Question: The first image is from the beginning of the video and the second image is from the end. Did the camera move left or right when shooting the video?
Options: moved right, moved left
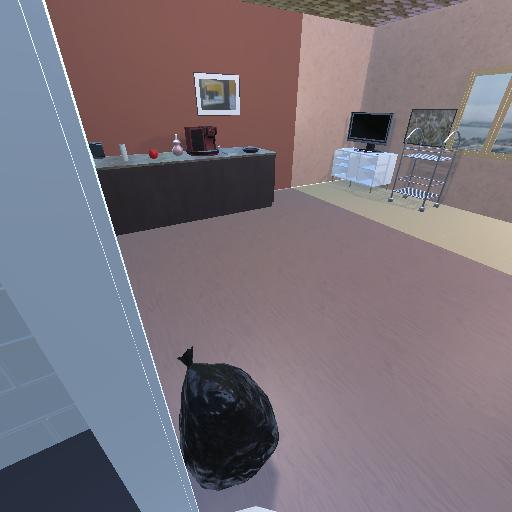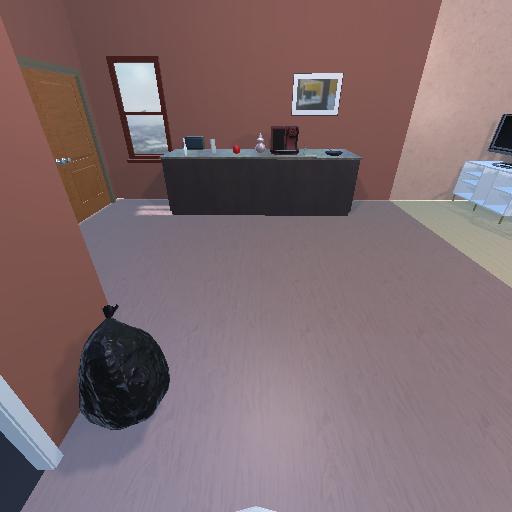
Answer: moved right